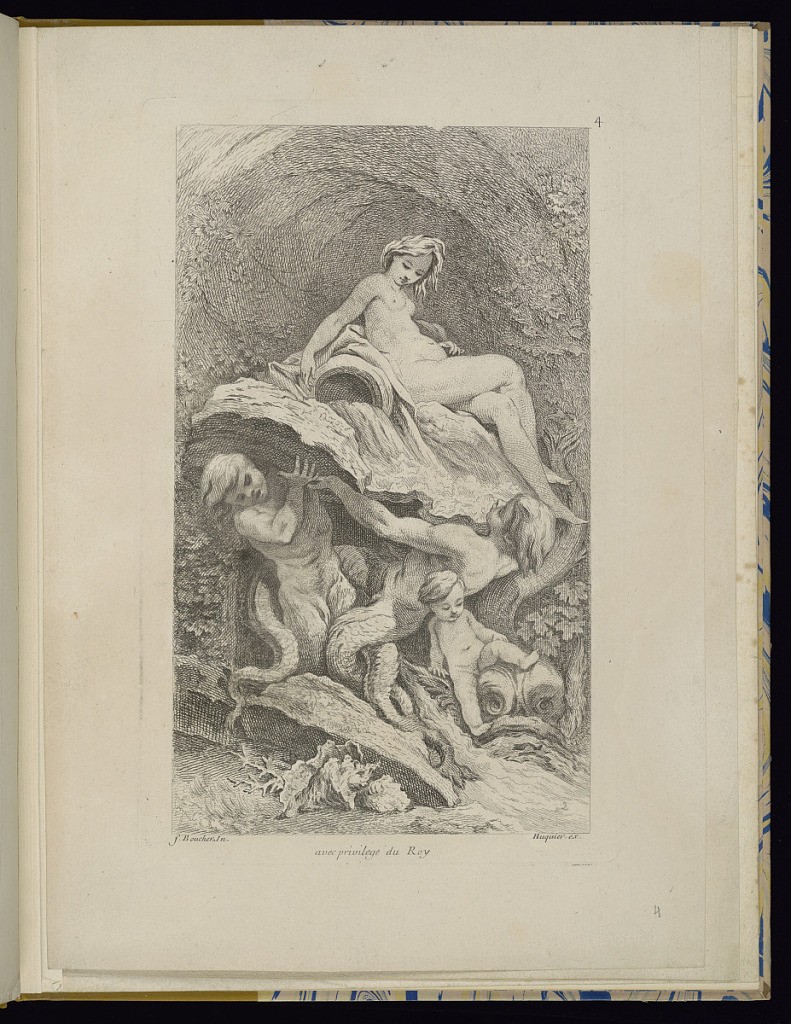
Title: Rocaille Fountain Design
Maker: François Boucher, French, 1703–1770
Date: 1736
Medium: Engraving on laid paper
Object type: Bound print
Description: Folio 3, plate 3 of a series of 7. Design for a fountain. Rocaille fountain design with two tritons supporting a shell-shaped rock upon which a nymph sits. The female figure holds a large vase tipped sideways, from which the water pours. A putti below the rock at lower right. Ornamental grotto details in background, a conch shell at lower center.